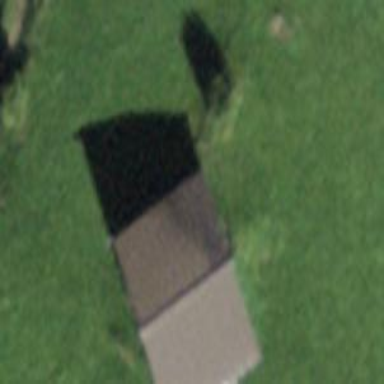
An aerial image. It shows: Rural barn.